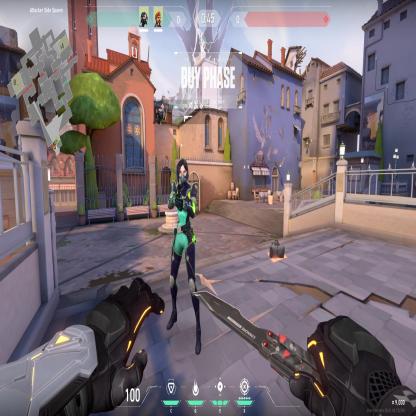
Label: dropped spike ; teammate